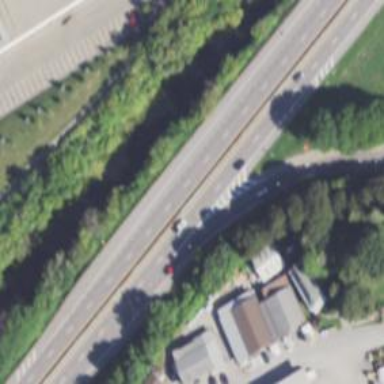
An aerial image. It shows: Trunk link highway.